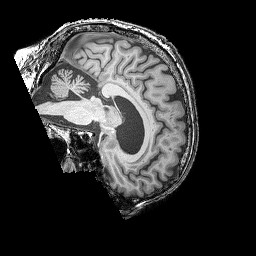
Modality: T1w
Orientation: sagittal
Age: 75
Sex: male
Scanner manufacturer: siemens
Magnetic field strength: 3 T
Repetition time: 2.25 s
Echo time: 0.00411 s